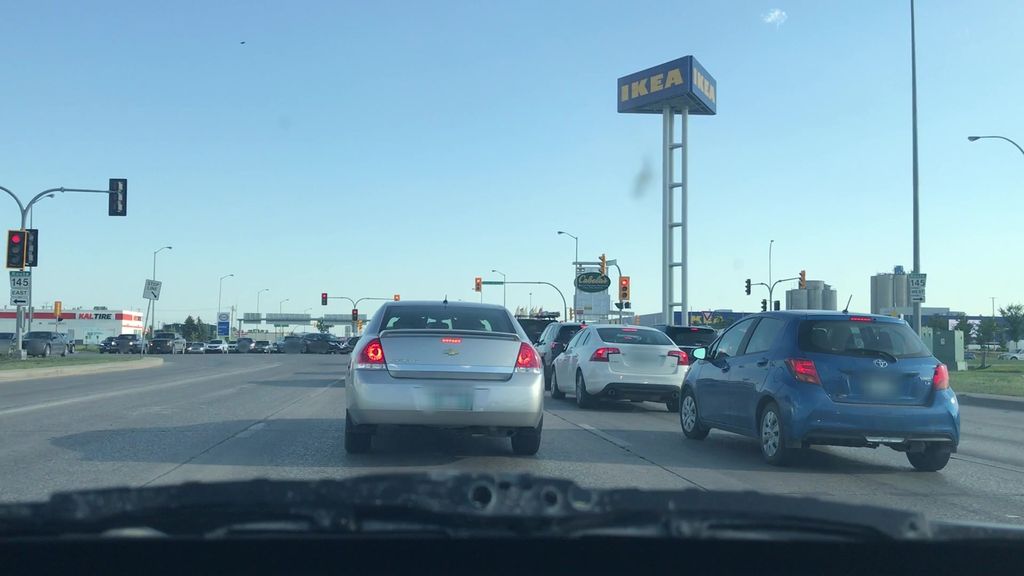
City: winnipeg